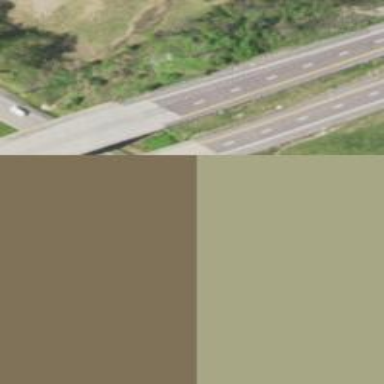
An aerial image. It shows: Motorway bridge with asphalt surface.